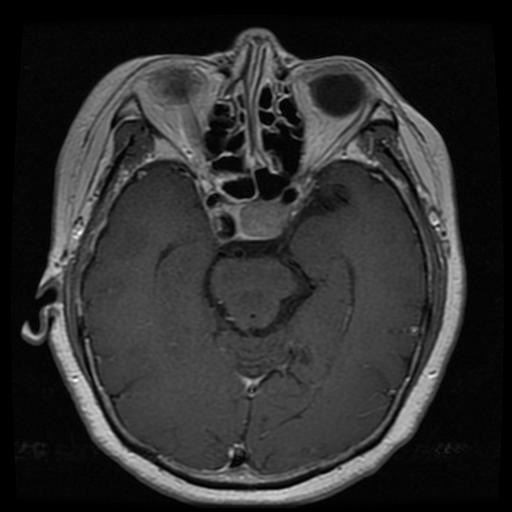
Label: pituitary